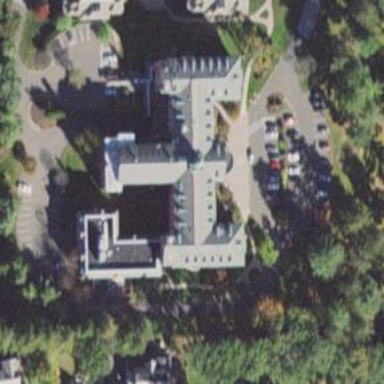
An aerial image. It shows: Nursing home.